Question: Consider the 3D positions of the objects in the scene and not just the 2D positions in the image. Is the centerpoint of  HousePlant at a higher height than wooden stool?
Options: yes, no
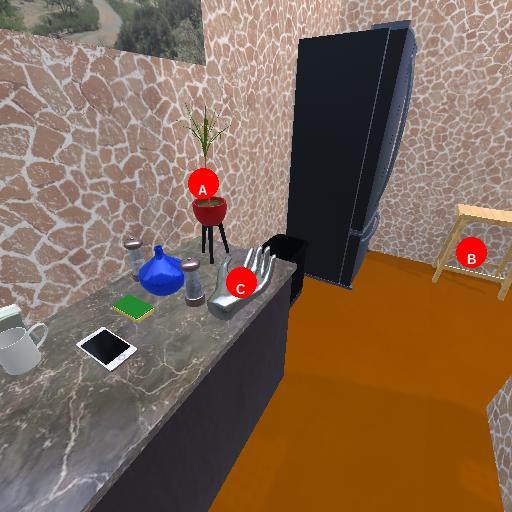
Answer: yes